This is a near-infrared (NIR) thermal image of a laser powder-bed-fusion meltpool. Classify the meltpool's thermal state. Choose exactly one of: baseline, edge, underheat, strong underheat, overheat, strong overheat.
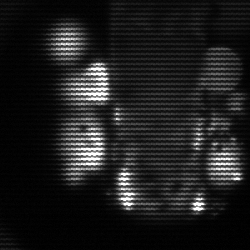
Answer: strong underheat